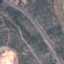
Label: Highway